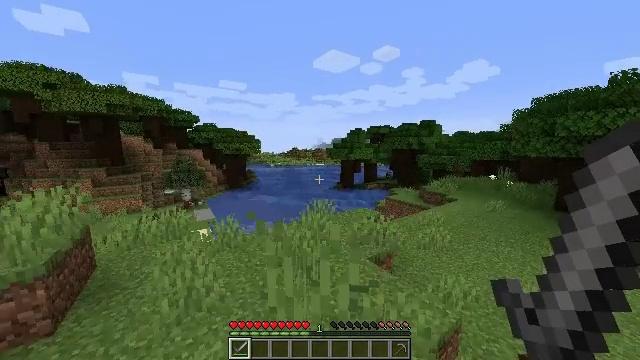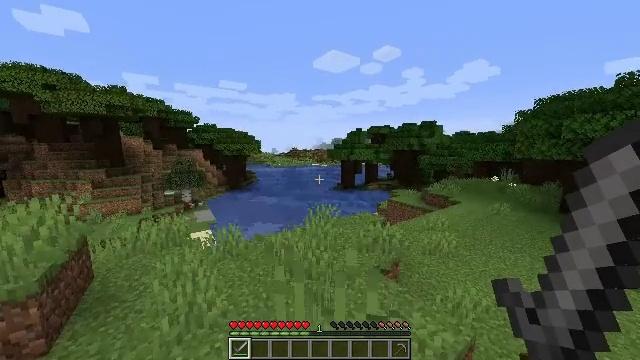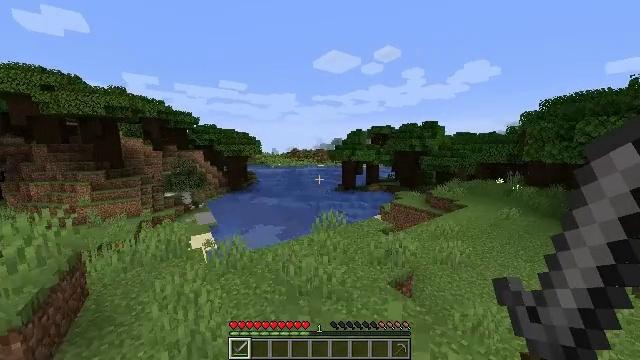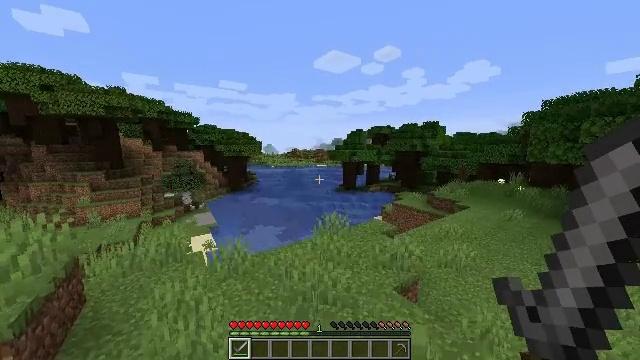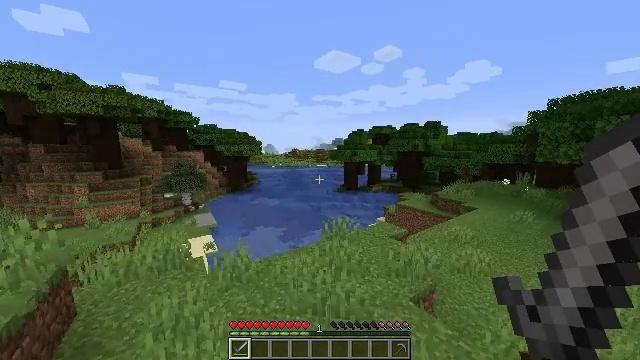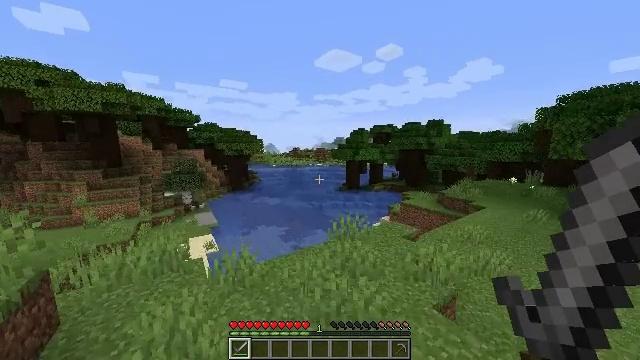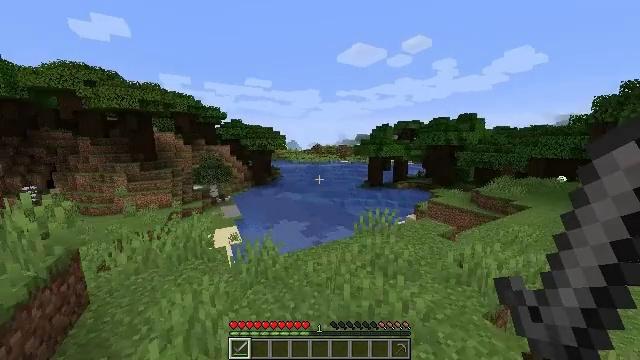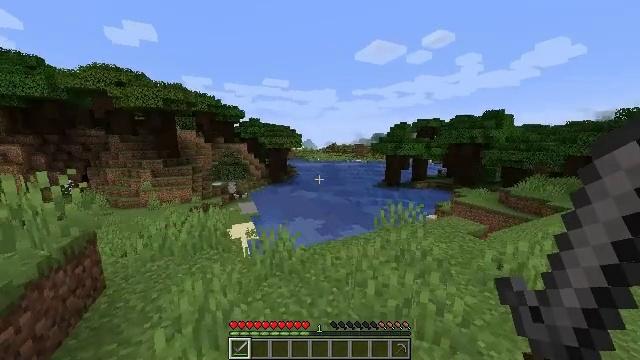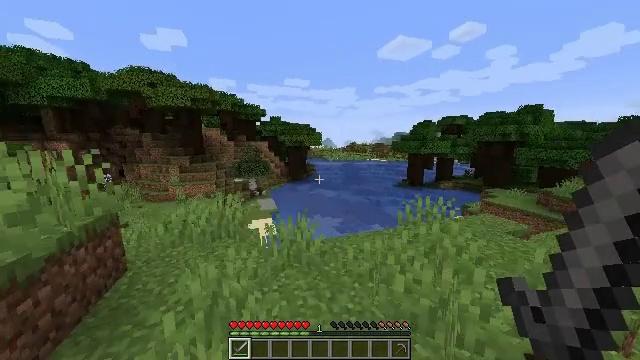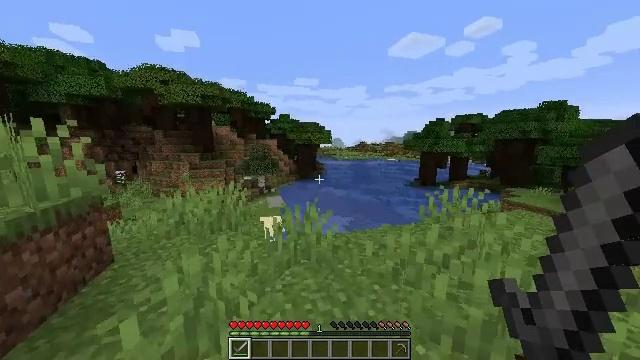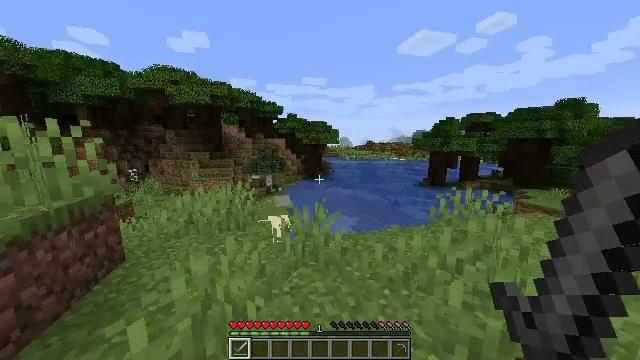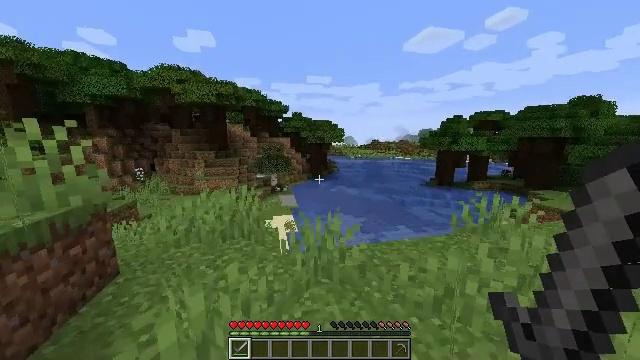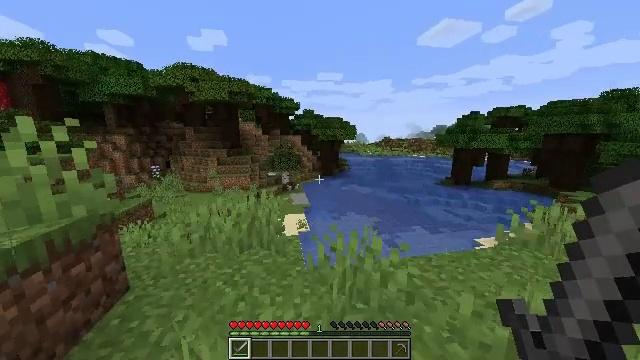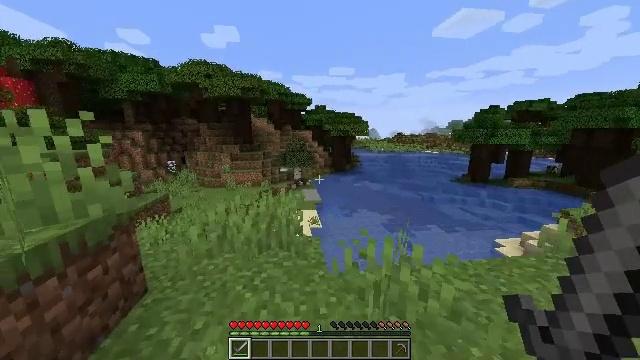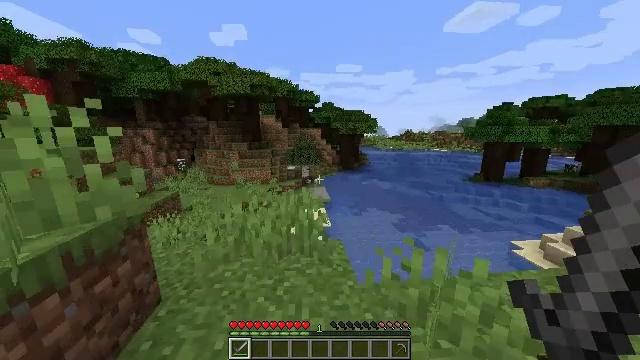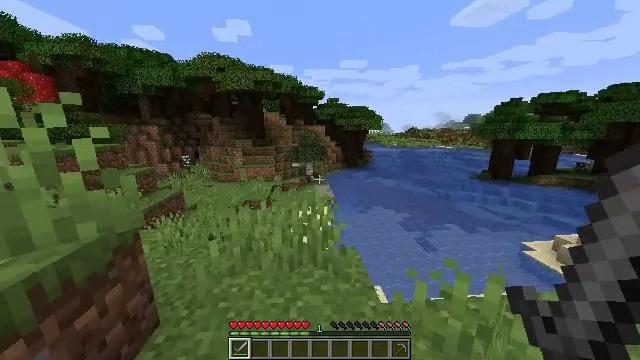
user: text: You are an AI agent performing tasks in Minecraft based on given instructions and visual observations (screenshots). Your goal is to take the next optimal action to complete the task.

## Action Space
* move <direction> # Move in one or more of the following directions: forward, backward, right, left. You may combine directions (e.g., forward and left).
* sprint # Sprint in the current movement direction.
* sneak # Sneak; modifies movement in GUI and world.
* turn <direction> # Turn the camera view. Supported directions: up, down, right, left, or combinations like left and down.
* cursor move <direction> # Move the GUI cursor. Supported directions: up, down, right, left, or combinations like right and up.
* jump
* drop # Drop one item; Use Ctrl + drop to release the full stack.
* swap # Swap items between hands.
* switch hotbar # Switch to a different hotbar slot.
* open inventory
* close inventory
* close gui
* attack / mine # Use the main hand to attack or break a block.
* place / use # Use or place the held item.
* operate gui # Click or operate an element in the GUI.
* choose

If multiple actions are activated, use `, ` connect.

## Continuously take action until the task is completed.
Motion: motion action
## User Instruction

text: Craft a cooked cod in the furnace.
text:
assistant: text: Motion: move forward and move left, jump
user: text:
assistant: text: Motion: move forward and move left, jump
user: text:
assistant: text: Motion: move forward, jump
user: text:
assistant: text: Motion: move forward, jump
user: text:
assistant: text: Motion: move forward, jump
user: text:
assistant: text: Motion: move forward, turn left, jump
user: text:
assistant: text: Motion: move forward, turn left, jump
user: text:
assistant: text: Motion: move forward, turn left, jump
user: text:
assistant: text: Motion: move forward and move left, turn left
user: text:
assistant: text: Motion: move forward and move left, turn left
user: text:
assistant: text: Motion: move forward and move left, turn left
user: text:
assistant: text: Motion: move forward and move left, turn left
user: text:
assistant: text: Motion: move forward and move left, turn left and down
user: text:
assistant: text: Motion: move forward and move left, turn left
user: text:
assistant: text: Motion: move forward
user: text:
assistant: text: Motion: move forward, turn left and down
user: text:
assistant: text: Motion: move forward, turn left
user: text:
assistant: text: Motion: move forward, turn left
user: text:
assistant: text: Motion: turn left
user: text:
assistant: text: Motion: no_op
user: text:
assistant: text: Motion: no_op
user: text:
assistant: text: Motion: no_op
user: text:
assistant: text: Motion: no_op
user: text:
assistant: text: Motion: no_op
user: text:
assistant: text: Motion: no_op
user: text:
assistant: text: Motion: no_op
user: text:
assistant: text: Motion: no_op
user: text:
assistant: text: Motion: no_op
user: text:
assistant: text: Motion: no_op
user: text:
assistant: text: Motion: no_op